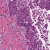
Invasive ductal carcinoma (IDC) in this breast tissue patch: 0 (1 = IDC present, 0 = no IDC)